Question: How to prevent 'jQuery.getScript' from adding '?_=timestamp' on URLs?

Source code:
'''
$.getScript('/js/ace/ace.js',function(res) {
// do something
});
'''
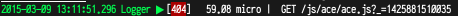
Answer: I made another aprouch using promises, based on previous responses, think that's more interesting.
'''
window.loadScripts = (scripts) => {
return scripts.reduce((currentPromise, scriptUrl) => {
return currentPromise.then(() => {
return new Promise((resolve, reject) => {
var script = document.createElement('script');
script.async = true;
script.src = scriptUrl;
script.onload = () => resolve();
document.getElementsByTagName('head')[0].appendChild(script);
});
});
}, Promise.resolve());
};
'''
Let's play
'''
var scripts = [
"app/resources/scriptDoSomething.js",
"app/resources/somethingElse.js"
];
loadScripts(scripts).then(() => {
alert('All scripts were loaded!');
});
'''